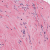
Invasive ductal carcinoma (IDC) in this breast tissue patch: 1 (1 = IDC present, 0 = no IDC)